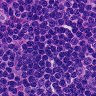
Metastatic tissue present: no